Question: I am trying to create a specialized toolbar for my application, it consists of a few buttons which when clicked should show a 'ContextMenuStrip' above them with a few choices. It seems that I cannot get this menu to be drawn in the proper position.
Below is a SSCCE that reproduces the problem and here are a few pictures showing the problem.
Any ideas on how to fix this?

Form1.cs
'''
using System;
using System.Collections.Generic;
using System.ComponentModel;
using System.Data;
using System.Drawing;
using System.Linq;
using System.Text;
using System.Windows.Forms;
namespace ContextMenuTest
{
public partial class Form1 : Form
{
public Form1()
{
InitializeComponent();
}
/// <summary>
/// Required designer variable.
/// </summary>
private System.ComponentModel.IContainer components = null;
/// <summary>
/// Clean up any resources being used.
/// </summary>
/// <param name="disposing">true if managed resources should be disposed; otherwise, false.</param>
protected override void Dispose(bool disposing)
{
if (disposing && (components != null))
{
components.Dispose();
}
base.Dispose(disposing);
}
#region Windows Form Designer generated code
/// <summary>
/// Required method for Designer support - do not modify
/// the contents of this method with the code editor.
/// </summary>
private void InitializeComponent()
{
this.testToolbar1 = new ContextMenuTest.TestToolbar();
this.SuspendLayout();
//
// testToolbar1
//
this.testToolbar1.Location = new System.Drawing.Point(12, 12);
this.testToolbar1.Name = "testToolbar1";
this.testToolbar1.Size = new System.Drawing.Size(321, 23);
this.testToolbar1.TabIndex = 1;
//
// Form1
//
this.AutoScaleDimensions = new System.Drawing.SizeF(6F, 13F);
this.AutoScaleMode = System.Windows.Forms.AutoScaleMode.Font;
this.ClientSize = new System.Drawing.Size(352, 51);
this.Controls.Add(this.testToolbar1);
this.IsMdiContainer = true;
this.Name = "Form1";
this.Text = "Form1";
this.ResumeLayout(false);
}
#endregion
private TestToolbar testToolbar1;
}
}
'''
TestToolbar.cs
'''
using System;
using System.Collections.Generic;
using System.ComponentModel;
using System.Drawing;
using System.Data;
using System.Linq;
using System.Text;
using System.Windows.Forms;
namespace ContextMenuTest
{
public partial class TestToolbar : UserControl
{
public TestToolbar()
{
InitializeComponent();
}
private void button1_Click(object sender, EventArgs e)
{
curType = contectType.One;
fromControl = button1;
showContextStrip();
}
private void button2_Click(object sender, EventArgs e)
{
curType = contectType.Two;
fromControl = button2;
showContextStrip();
}
private void button3_Click(object sender, EventArgs e)
{
curType = contectType.Three;
fromControl = button3;
showContextStrip();
}
private void button4_Click(object sender, EventArgs e)
{
curType = contectType.Four;
fromControl = button4;
showContextStrip();
}
contectType curType;
Control fromControl;
enum contectType { One, Two, Three, Four }
private void showContextStrip()
{
int numShow = 0;
switch (curType)
{
case contectType.One:
{
numShow = 1;
} break;
case contectType.Two:
{
numShow = 2;
} break;
case contectType.Three:
{
numShow = 3;
} break;
case contectType.Four:
{
numShow = 4;
} break;
}
contextMenuStrip1.Items.Clear();
for (int i = 0; i < numShow; i++)
{
ToolStripMenuItem newItem = new ToolStripMenuItem();
newItem.Text = i.ToString();
contextMenuStrip1.Items.Add(newItem);
}
Console.Out.WriteLine("1Pos: " + button1.Location);
Console.Out.WriteLine("2Pos: " + button2.Location);
Console.Out.WriteLine("3Pos: " + button3.Location);
Console.Out.WriteLine("4Pos: " + button4.Location);
Console.Out.WriteLine("Ctrl: " + fromControl.Location);
contextMenuStrip1.Show(fromControl, fromControl.Location, ToolStripDropDownDirection.AboveRight);
}
/// <summary>
/// Required designer variable.
/// </summary>
private System.ComponentModel.IContainer components = null;
/// <summary>
/// Clean up any resources being used.
/// </summary>
/// <param name="disposing">true if managed resources should be disposed; otherwise, false.</param>
protected override void Dispose(bool disposing)
{
if (disposing && (components != null))
{
components.Dispose();
}
base.Dispose(disposing);
}
#region Component Designer generated code
/// <summary>
/// Required method for Designer support - do not modify
/// the contents of this method with the code editor.
/// </summary>
private void InitializeComponent()
{
this.components = new System.ComponentModel.Container();
this.button1 = new System.Windows.Forms.Button();
this.button2 = new System.Windows.Forms.Button();
this.button3 = new System.Windows.Forms.Button();
this.button4 = new System.Windows.Forms.Button();
this.contextMenuStrip1 = new System.Windows.Forms.ContextMenuStrip(this.components);
this.SuspendLayout();
//
// button1
//
this.button1.Location = new System.Drawing.Point(3, 0);
this.button1.Name = "button1";
this.button1.Size = new System.Drawing.Size(75, 23);
this.button1.TabIndex = 0;
this.button1.Text = "button1";
this.button1.UseVisualStyleBackColor = true;
this.button1.Click += new System.EventHandler(this.button1_Click);
//
// button2
//
this.button2.Location = new System.Drawing.Point(84, 0);
this.button2.Name = "button2";
this.button2.Size = new System.Drawing.Size(75, 23);
this.button2.TabIndex = 1;
this.button2.Text = "button2";
this.button2.UseVisualStyleBackColor = true;
this.button2.Click += new System.EventHandler(this.button2_Click);
//
// button3
//
this.button3.Location = new System.Drawing.Point(165, 0);
this.button3.Name = "button3";
this.button3.Size = new System.Drawing.Size(75, 23);
this.button3.TabIndex = 2;
this.button3.Text = "button3";
this.button3.UseVisualStyleBackColor = true;
this.button3.Click += new System.EventHandler(this.button3_Click);
//
// button4
//
this.button4.Location = new System.Drawing.Point(246, 0);
this.button4.Name = "button4";
this.button4.Size = new System.Drawing.Size(75, 23);
this.button4.TabIndex = 3;
this.button4.Text = "button4";
this.button4.UseVisualStyleBackColor = true;
this.button4.Click += new System.EventHandler(this.button4_Click);
//
// contextMenuStrip1
//
this.contextMenuStrip1.Name = "contextMenuStrip1";
//
// TestToolbar
//
this.AutoScaleDimensions = new System.Drawing.SizeF(6F, 13F);
this.AutoScaleMode = System.Windows.Forms.AutoScaleMode.Font;
this.Controls.Add(this.button4);
this.Controls.Add(this.button3);
this.Controls.Add(this.button2);
this.Controls.Add(this.button1);
this.Name = "TestToolbar";
this.Size = new System.Drawing.Size(321, 23);
this.ResumeLayout(false);
}
#endregion
private System.Windows.Forms.Button button1;
private System.Windows.Forms.Button button2;
private System.Windows.Forms.Button button3;
private System.Windows.Forms.Button button4;
private System.Windows.Forms.ContextMenuStrip contextMenuStrip1;
}
}
'''
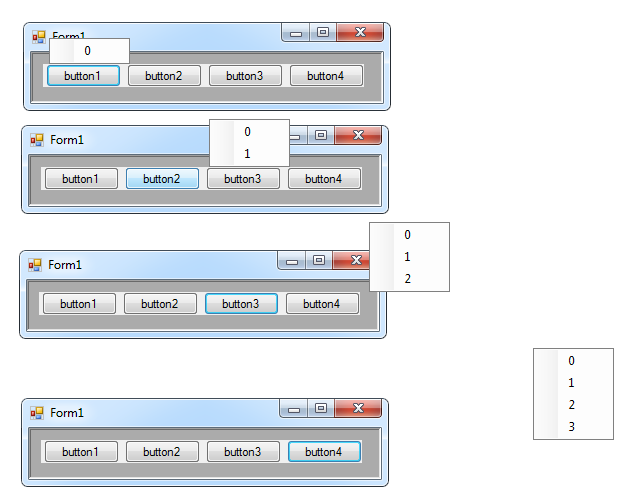
Answer: Ahh, it seems my knowledge of English has led me astray.
> Positions the ToolStripDropDown to the specified control at
the specified location and with the specified direction relative to
the parent control. (Inherited from ToolStripDropDown.)
This:
'''
contextMenuStrip1.Show(fromControl, fromControl.Location, ToolStripDropDownDirection.AboveRight);
'''
Should be this:
'''
Point origin = new Point(0, 0);
contextMenuStrip1.Show(fromControl, origin, ToolStripDropDownDirection.AboveRight);
'''